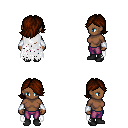
a pixel art fantasy rpg character, female body template, human, dark skin, white tattered cape, magenta pants, brown swoop hairstyle, white cloth bracers, black shoes, four views (front, back, left, right), 2x2 character sprite sheet, small pixel art, hard edges, no anti-aliasing